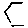
Label: hexagon